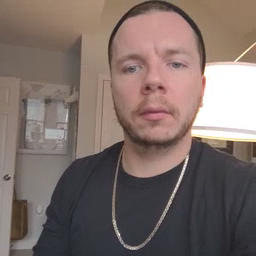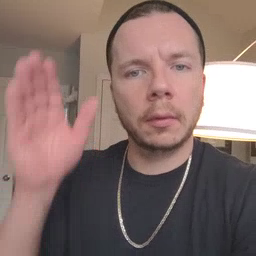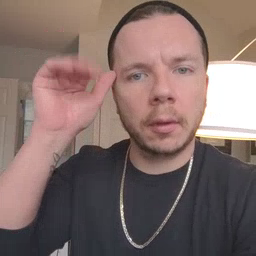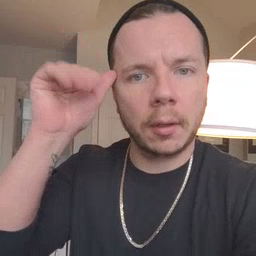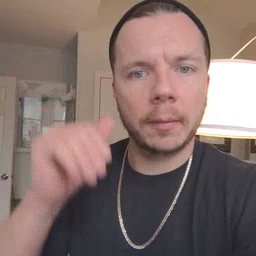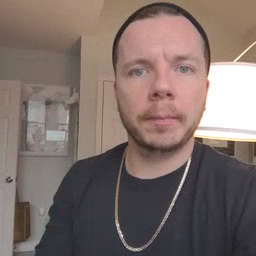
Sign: donkey